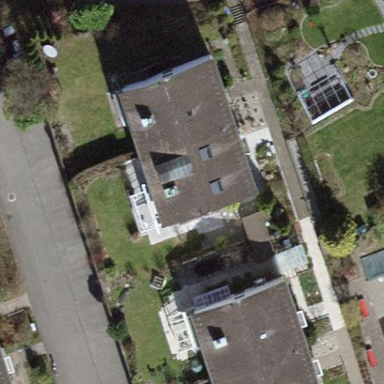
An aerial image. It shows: Building with tiled roof.